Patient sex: M
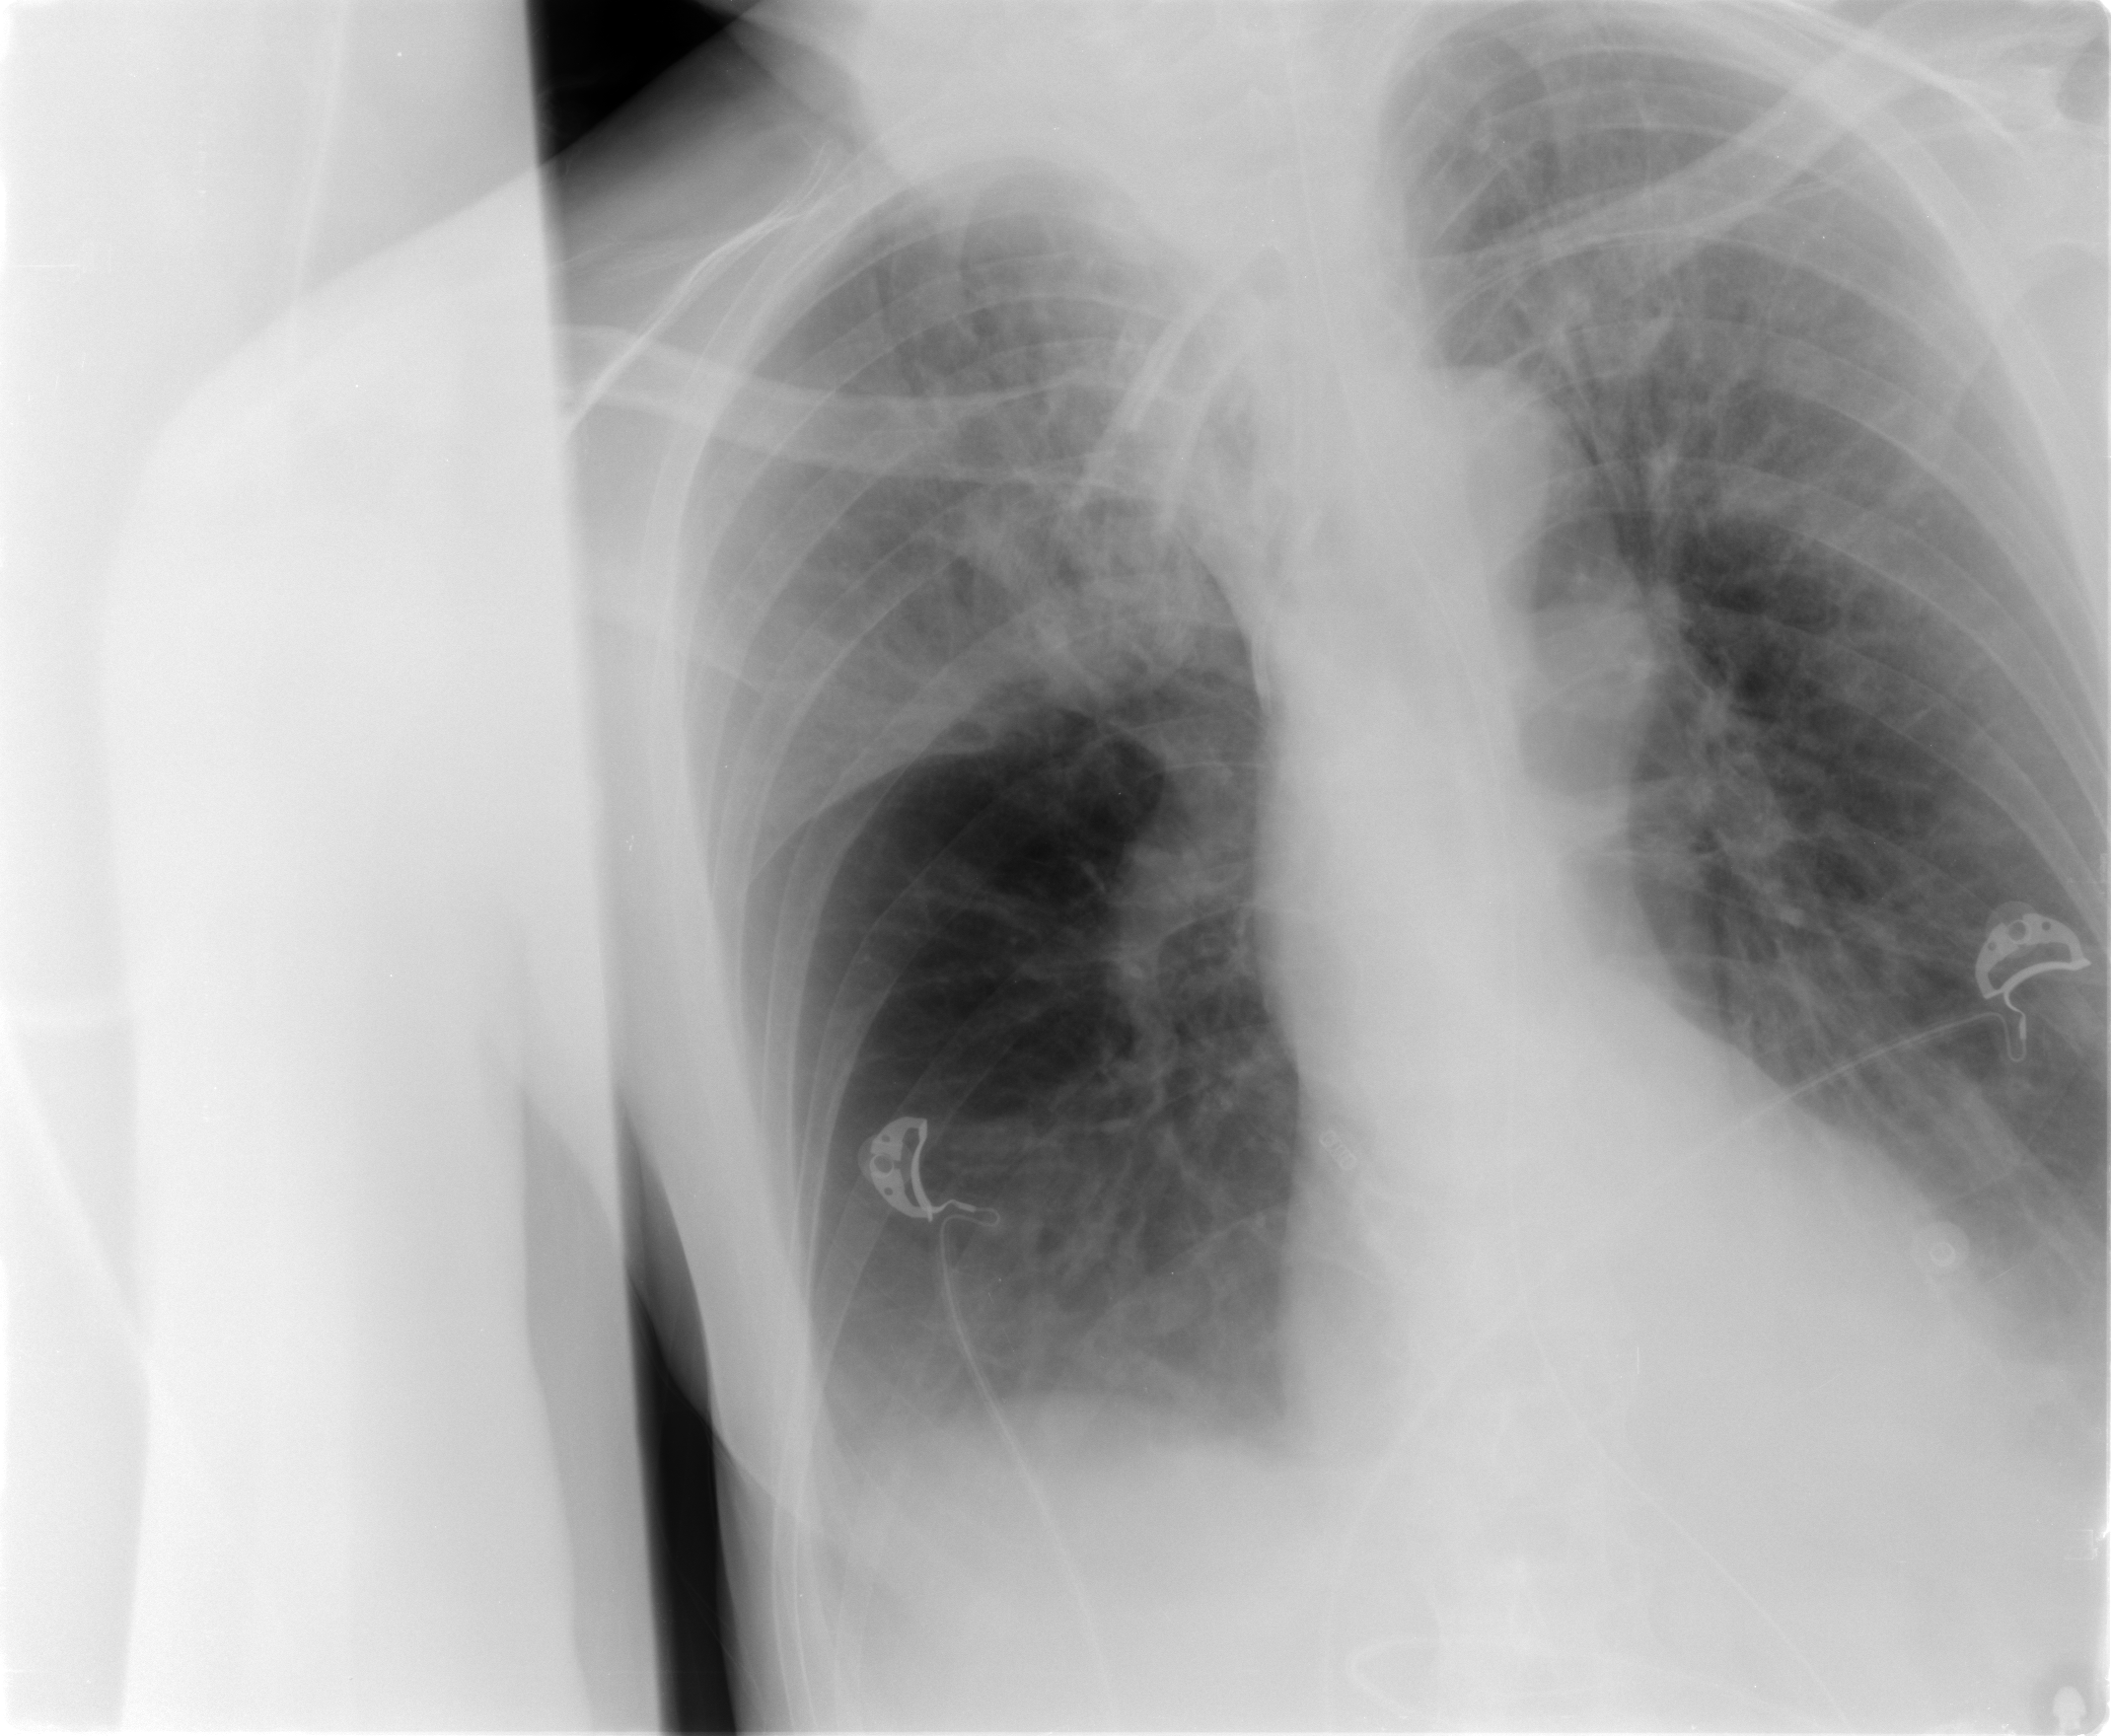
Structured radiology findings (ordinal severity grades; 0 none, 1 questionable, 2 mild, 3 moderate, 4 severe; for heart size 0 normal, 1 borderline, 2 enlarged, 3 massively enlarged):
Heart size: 0
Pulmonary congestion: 0
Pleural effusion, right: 1
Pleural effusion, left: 0
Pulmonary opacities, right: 3
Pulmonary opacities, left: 3
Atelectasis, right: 3
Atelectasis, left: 3